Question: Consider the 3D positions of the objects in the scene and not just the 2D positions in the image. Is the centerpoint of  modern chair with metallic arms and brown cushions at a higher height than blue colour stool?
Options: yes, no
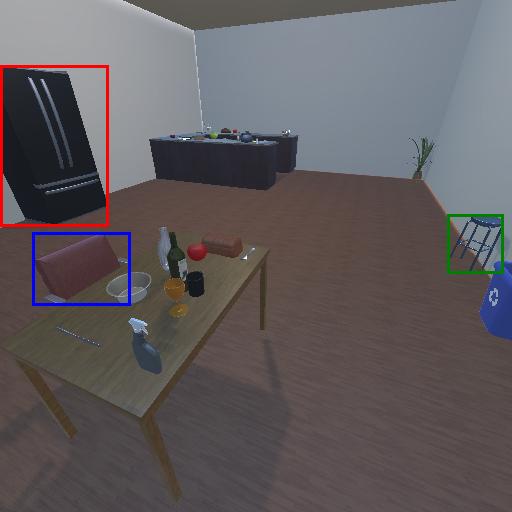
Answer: yes